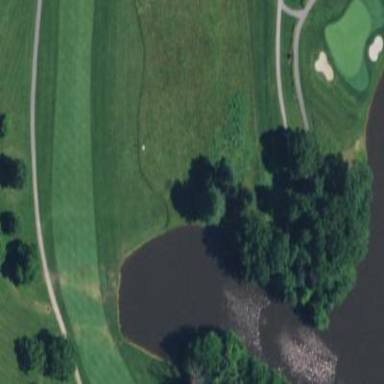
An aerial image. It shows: Grassy area designated as golf fairway.